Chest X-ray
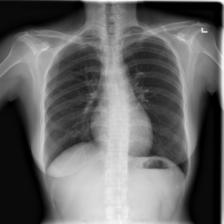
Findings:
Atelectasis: negative
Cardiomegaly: negative
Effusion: negative
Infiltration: negative
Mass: negative
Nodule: negative
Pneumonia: negative
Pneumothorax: negative
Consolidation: negative
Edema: negative
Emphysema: negative
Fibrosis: negative
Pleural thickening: negative
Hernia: negative